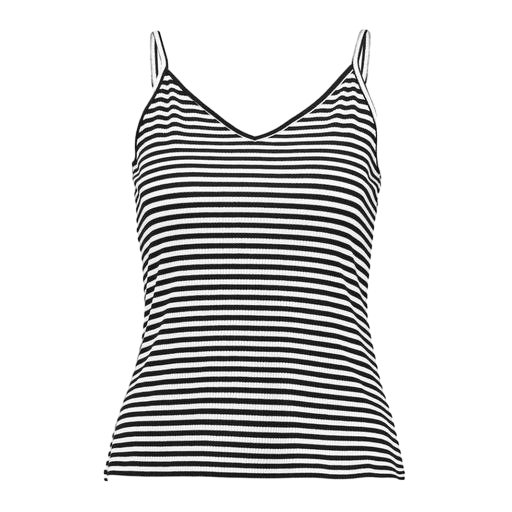
black striped cami top, black and white striped tank top, black striped tank top, white background